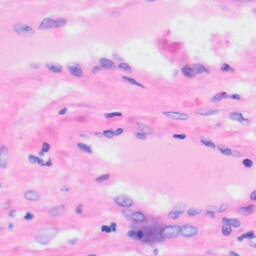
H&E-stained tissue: Liver